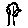
Label: tree